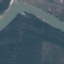
Land use / land cover: River